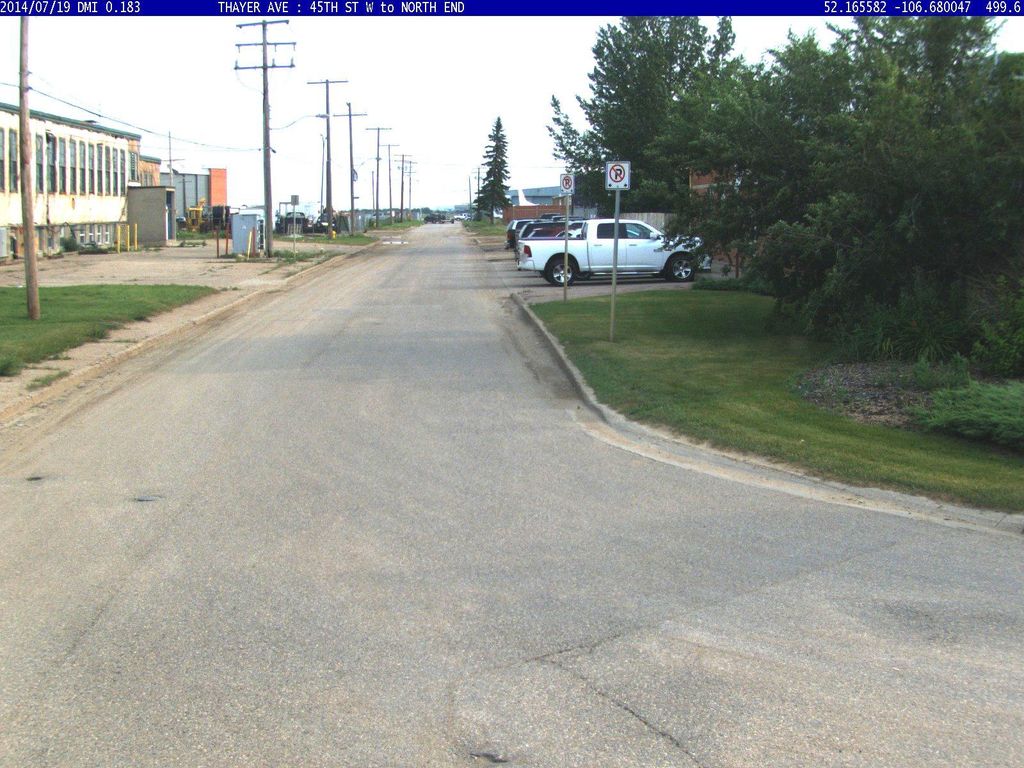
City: saskatoon